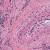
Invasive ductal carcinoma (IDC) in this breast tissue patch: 1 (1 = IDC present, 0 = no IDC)